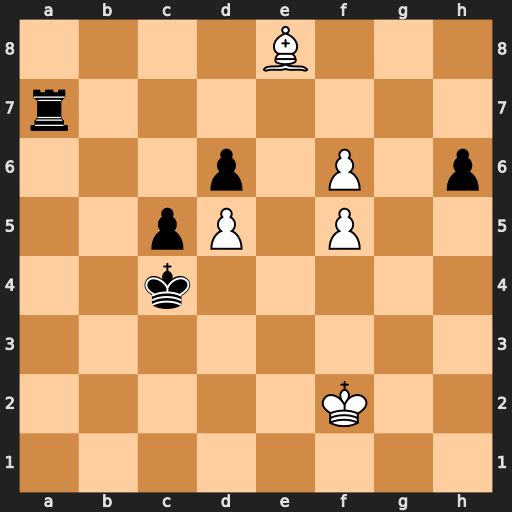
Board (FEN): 4B3/r7/3p1P1p/2pP1P2/2k5/8/5K2/8
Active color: w
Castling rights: -
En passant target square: -
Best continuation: f7 Rxf7 Bxf7